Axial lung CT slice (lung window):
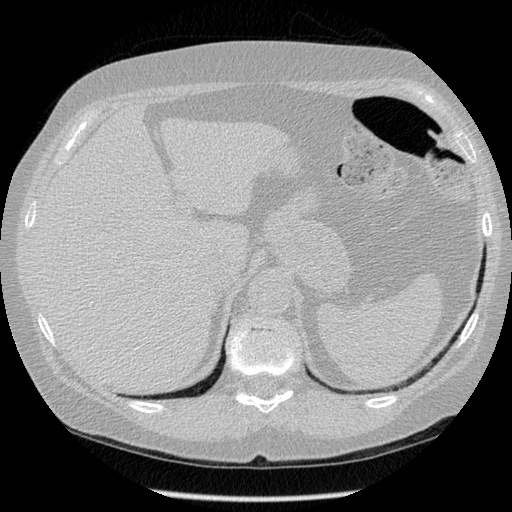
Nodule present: no